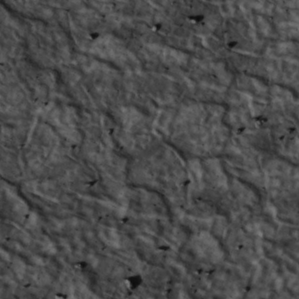
Label: non_frost